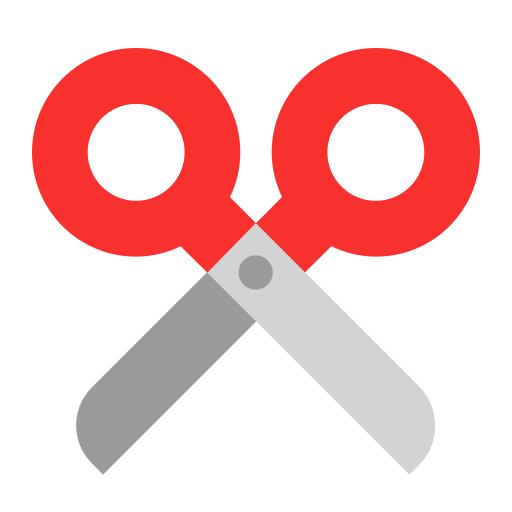
scissors flat